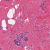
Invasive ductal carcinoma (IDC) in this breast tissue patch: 0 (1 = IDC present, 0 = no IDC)